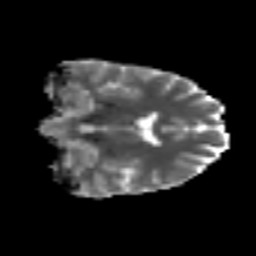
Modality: MD
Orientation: coronal
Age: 29
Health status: ill
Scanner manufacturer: philips
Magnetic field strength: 3 T
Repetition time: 9 s
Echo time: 0.127 s